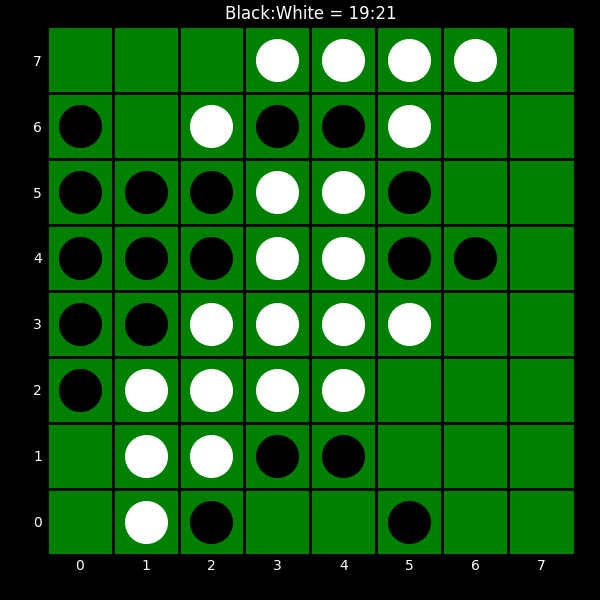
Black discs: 19
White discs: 21